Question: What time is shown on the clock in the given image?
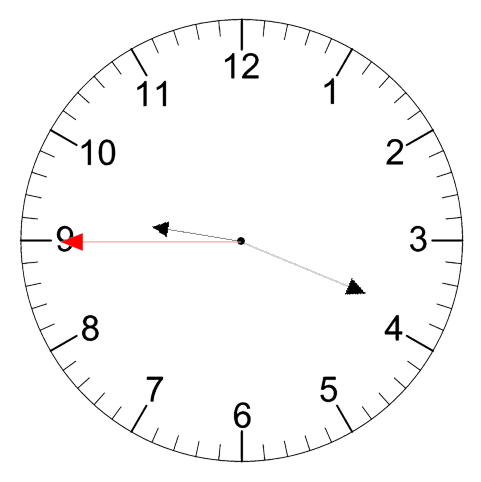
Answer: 09:18:45